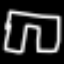
Label: pants